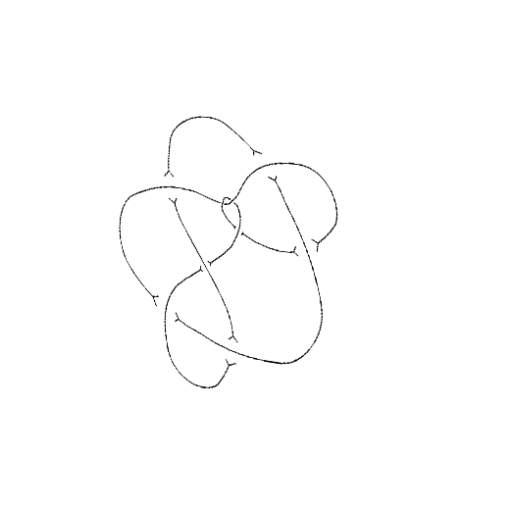
Crossing number: 9